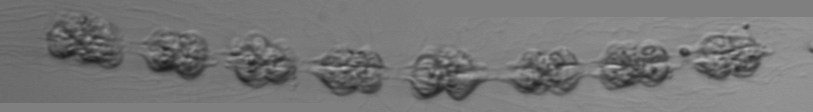
Label: Leptocylindrus_mediterraneus